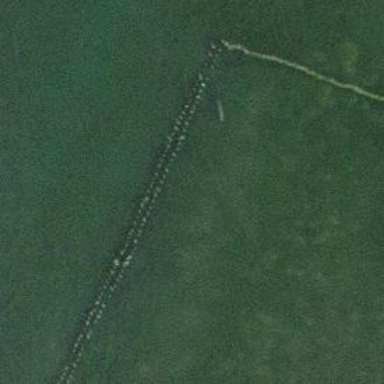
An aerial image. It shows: Groyne structure.